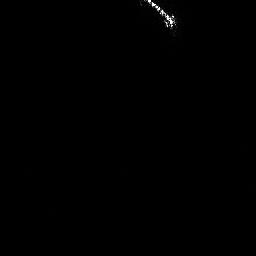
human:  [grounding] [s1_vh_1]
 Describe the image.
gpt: In the satellite image, there is  <ref>1 medium ship </ref> <box>[[55, 0, 68, 11, 0]]</box> located at top.